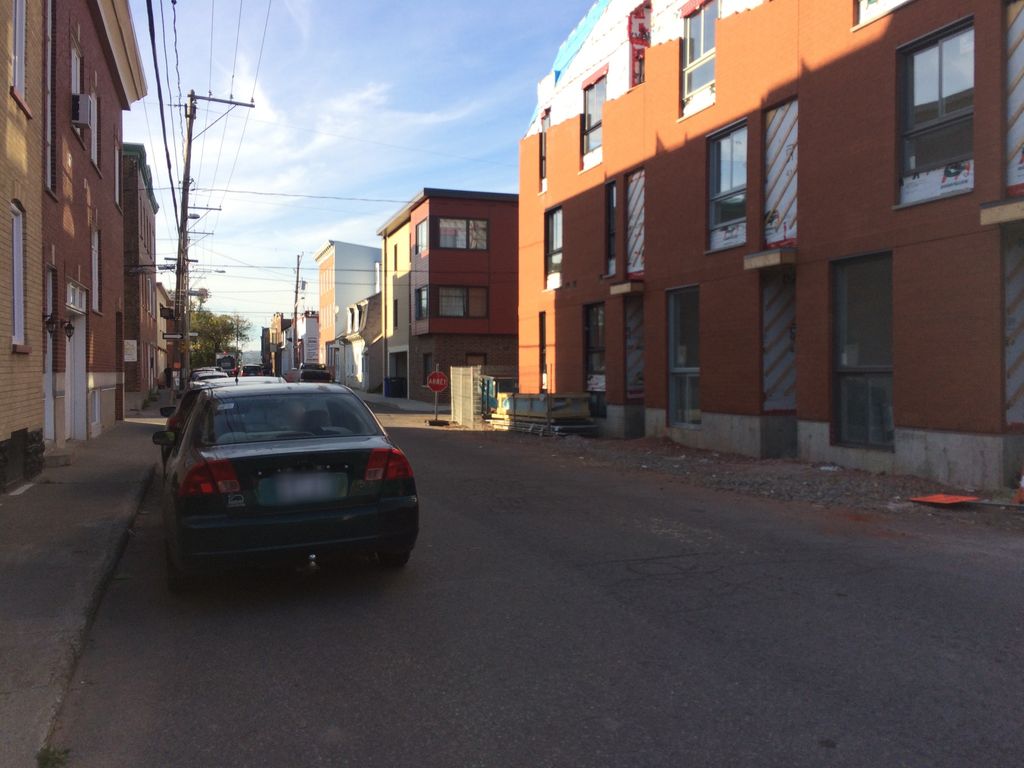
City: quebec_city